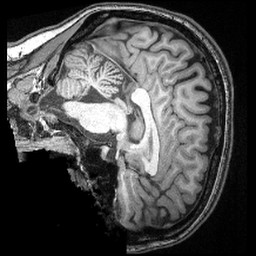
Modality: T1w
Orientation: sagittal
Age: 24
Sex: female
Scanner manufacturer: siemens
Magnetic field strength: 3 T
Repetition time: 2.4 s
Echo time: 0.00374 s